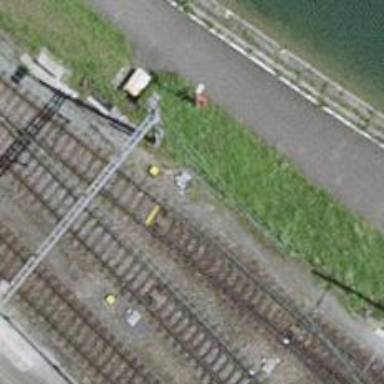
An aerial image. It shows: Railway switch.